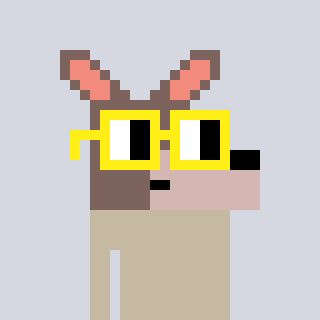
a pixel art character with square yellow glasses, a kangaroo-shaped head and a grayscale-colored body on a cool background